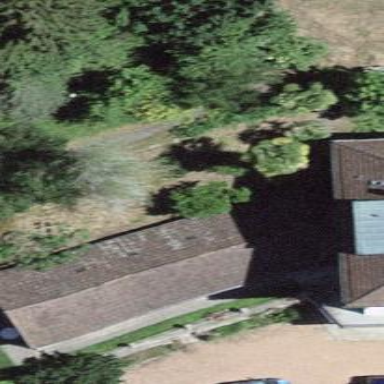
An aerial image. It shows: View of roof of building.